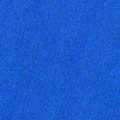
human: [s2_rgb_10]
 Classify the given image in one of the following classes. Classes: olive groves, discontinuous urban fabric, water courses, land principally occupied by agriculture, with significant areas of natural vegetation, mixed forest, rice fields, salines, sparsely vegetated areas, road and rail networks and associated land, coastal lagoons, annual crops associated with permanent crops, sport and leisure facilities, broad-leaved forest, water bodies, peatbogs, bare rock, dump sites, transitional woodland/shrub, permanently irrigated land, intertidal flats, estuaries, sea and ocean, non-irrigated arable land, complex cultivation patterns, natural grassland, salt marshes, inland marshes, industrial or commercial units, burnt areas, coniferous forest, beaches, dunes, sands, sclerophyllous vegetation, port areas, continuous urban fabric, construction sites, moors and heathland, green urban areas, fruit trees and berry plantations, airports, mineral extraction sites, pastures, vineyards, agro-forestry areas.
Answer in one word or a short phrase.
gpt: sea and ocean